Question: As you can see in the screenshot below, I want to change all the '1''s in the red box into a sequence from '1' to '1000'

I done some searching and ended up with two plugins for sublime text that make sequences but still can't make use of them in this situation the plugins are "<URL>"
I installed both using package control but they don't seem to work properly (or maybe I'm doing t wrong)
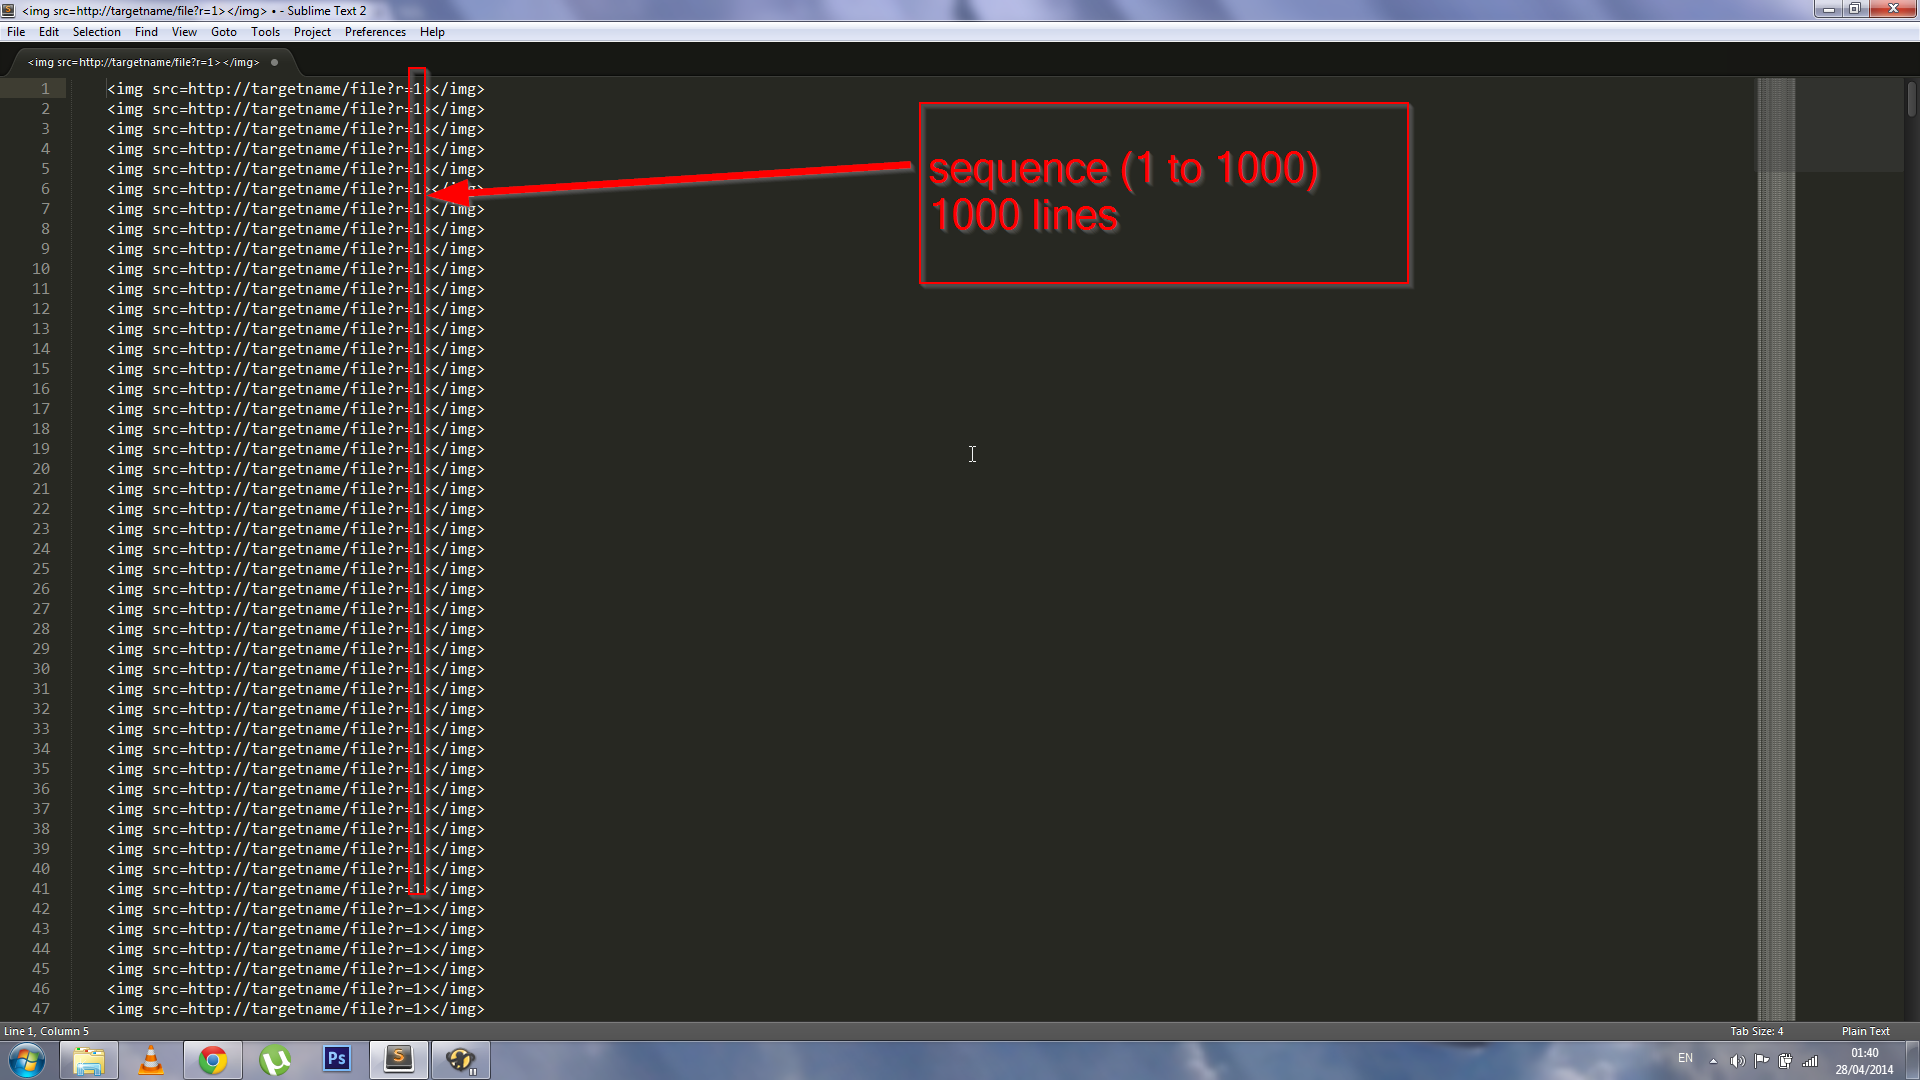
Answer: It may not be the solution you asked for, but you can try this:
Go to this website <URL>
'<img src=http://targetname/file?r='
'</img>'
Click .
'''
<img src=http://targetname/file?r=1</img>
<img src=http://targetname/file?r=2</img>
<img src=http://targetname/file?r=3</img>
<img src=http://targetname/file?r=4</img>
<img src=http://targetname/file?r=5</img>
<img src=http://targetname/file?r=6</img>
<img src=http://targetname/file?r=7</img>
<img src=http://targetname/file?r=8</img>
<img src=http://targetname/file?r=9</img>
<img src=http://targetname/file?r=10</img>
<img src=http://targetname/file?r=11</img>
...
'''